Group 1:
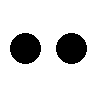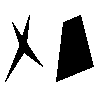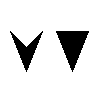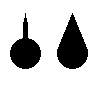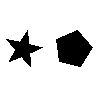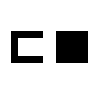
Group 2:
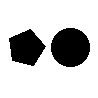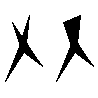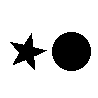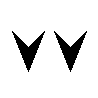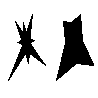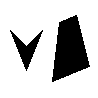
Rule separating the two groups: Shape on the right is the convex hull of shape on the left vs. not so.
Concepts: convex_hull
Author: Aaron David Fairbanks